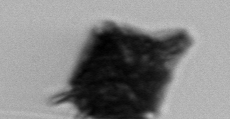
Label: Gonyaulax